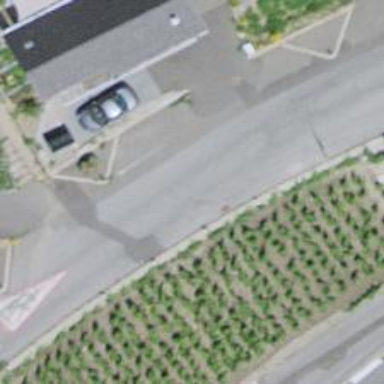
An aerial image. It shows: Asphalt road in living street.